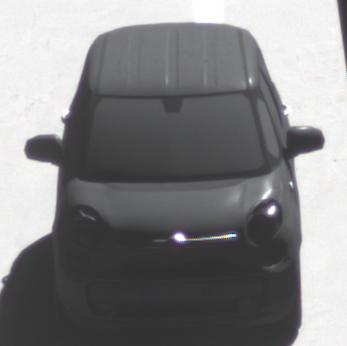
Make: Fiat
Model: 500L 1.4 16V
Detailed model: 500L (199)
Model produced from: 2012/10
Model produced until: 2017/05
Doors: 5
Color: gray
Road condition: dry road
Daytime: morning or afternoon
Contrast: high contrast